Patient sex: M
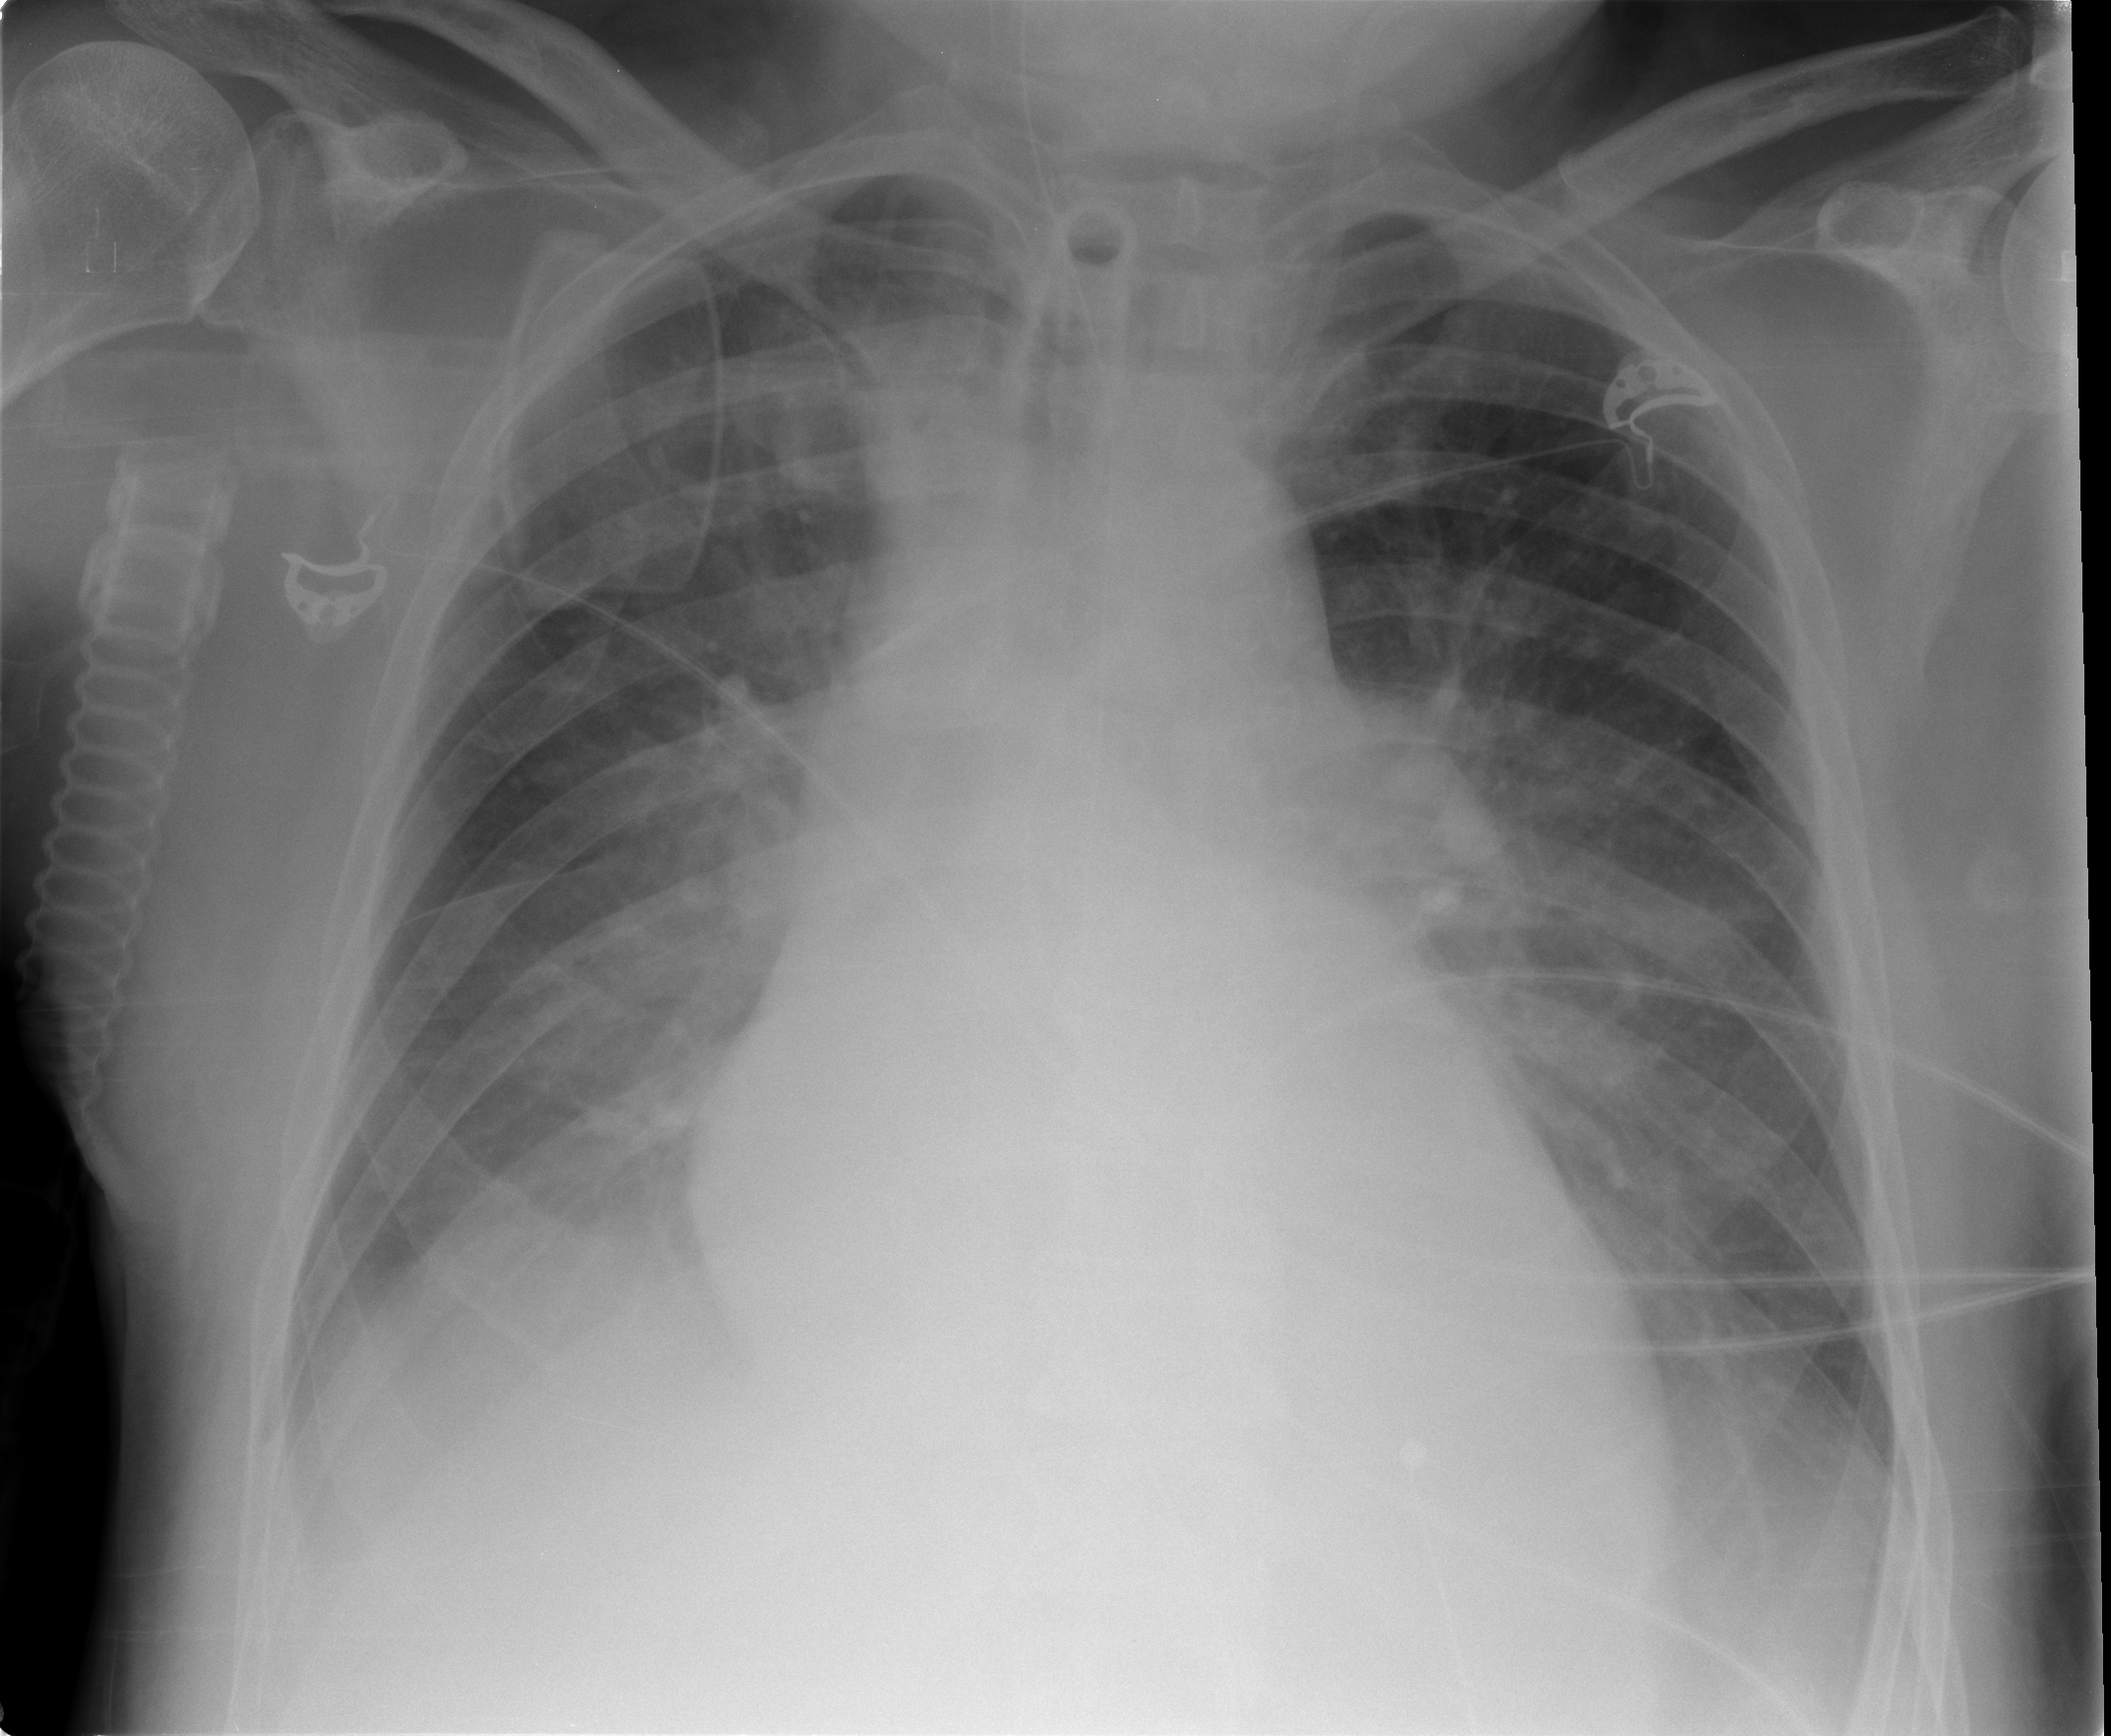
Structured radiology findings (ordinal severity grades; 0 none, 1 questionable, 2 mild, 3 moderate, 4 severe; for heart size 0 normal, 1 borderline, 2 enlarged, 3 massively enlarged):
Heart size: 2
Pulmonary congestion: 2
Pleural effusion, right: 2
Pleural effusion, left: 2
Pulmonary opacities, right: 2
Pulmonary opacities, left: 2
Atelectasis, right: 2
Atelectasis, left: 2